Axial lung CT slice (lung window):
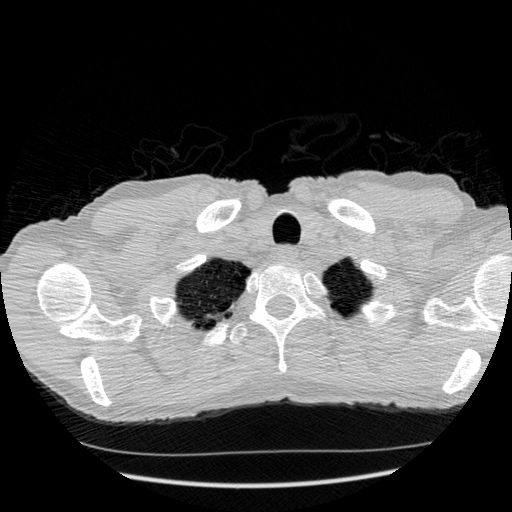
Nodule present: no